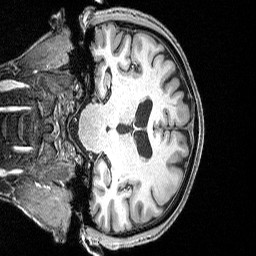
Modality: T1w
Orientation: coronal
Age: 21
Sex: female
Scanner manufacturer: siemens
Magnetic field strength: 3 T
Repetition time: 2.3 s
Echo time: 0.00298 s